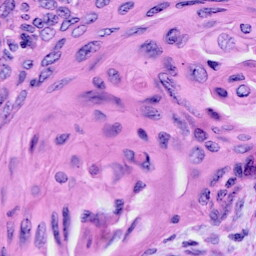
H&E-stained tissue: Cervix